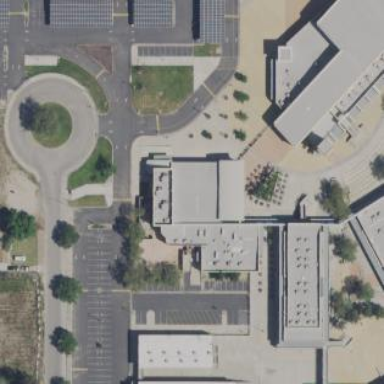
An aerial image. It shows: School building.